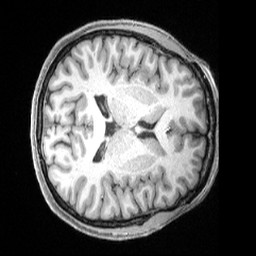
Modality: T1w
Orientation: axial
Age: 44
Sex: female
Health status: healthy
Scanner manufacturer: siemens
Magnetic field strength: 3 T
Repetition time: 2.4 s
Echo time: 0.00222 s